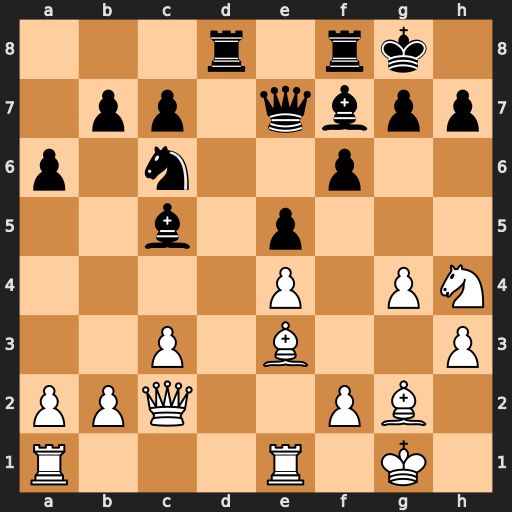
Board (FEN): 3r1rk1/1pp1qbpp/p1n2p2/2b1p3/4P1PN/2P1B2P/PPQ2PB1/R3R1K1
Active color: w
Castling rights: -
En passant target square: -
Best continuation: Nf5 Bxe3 Nxe7+